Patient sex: F
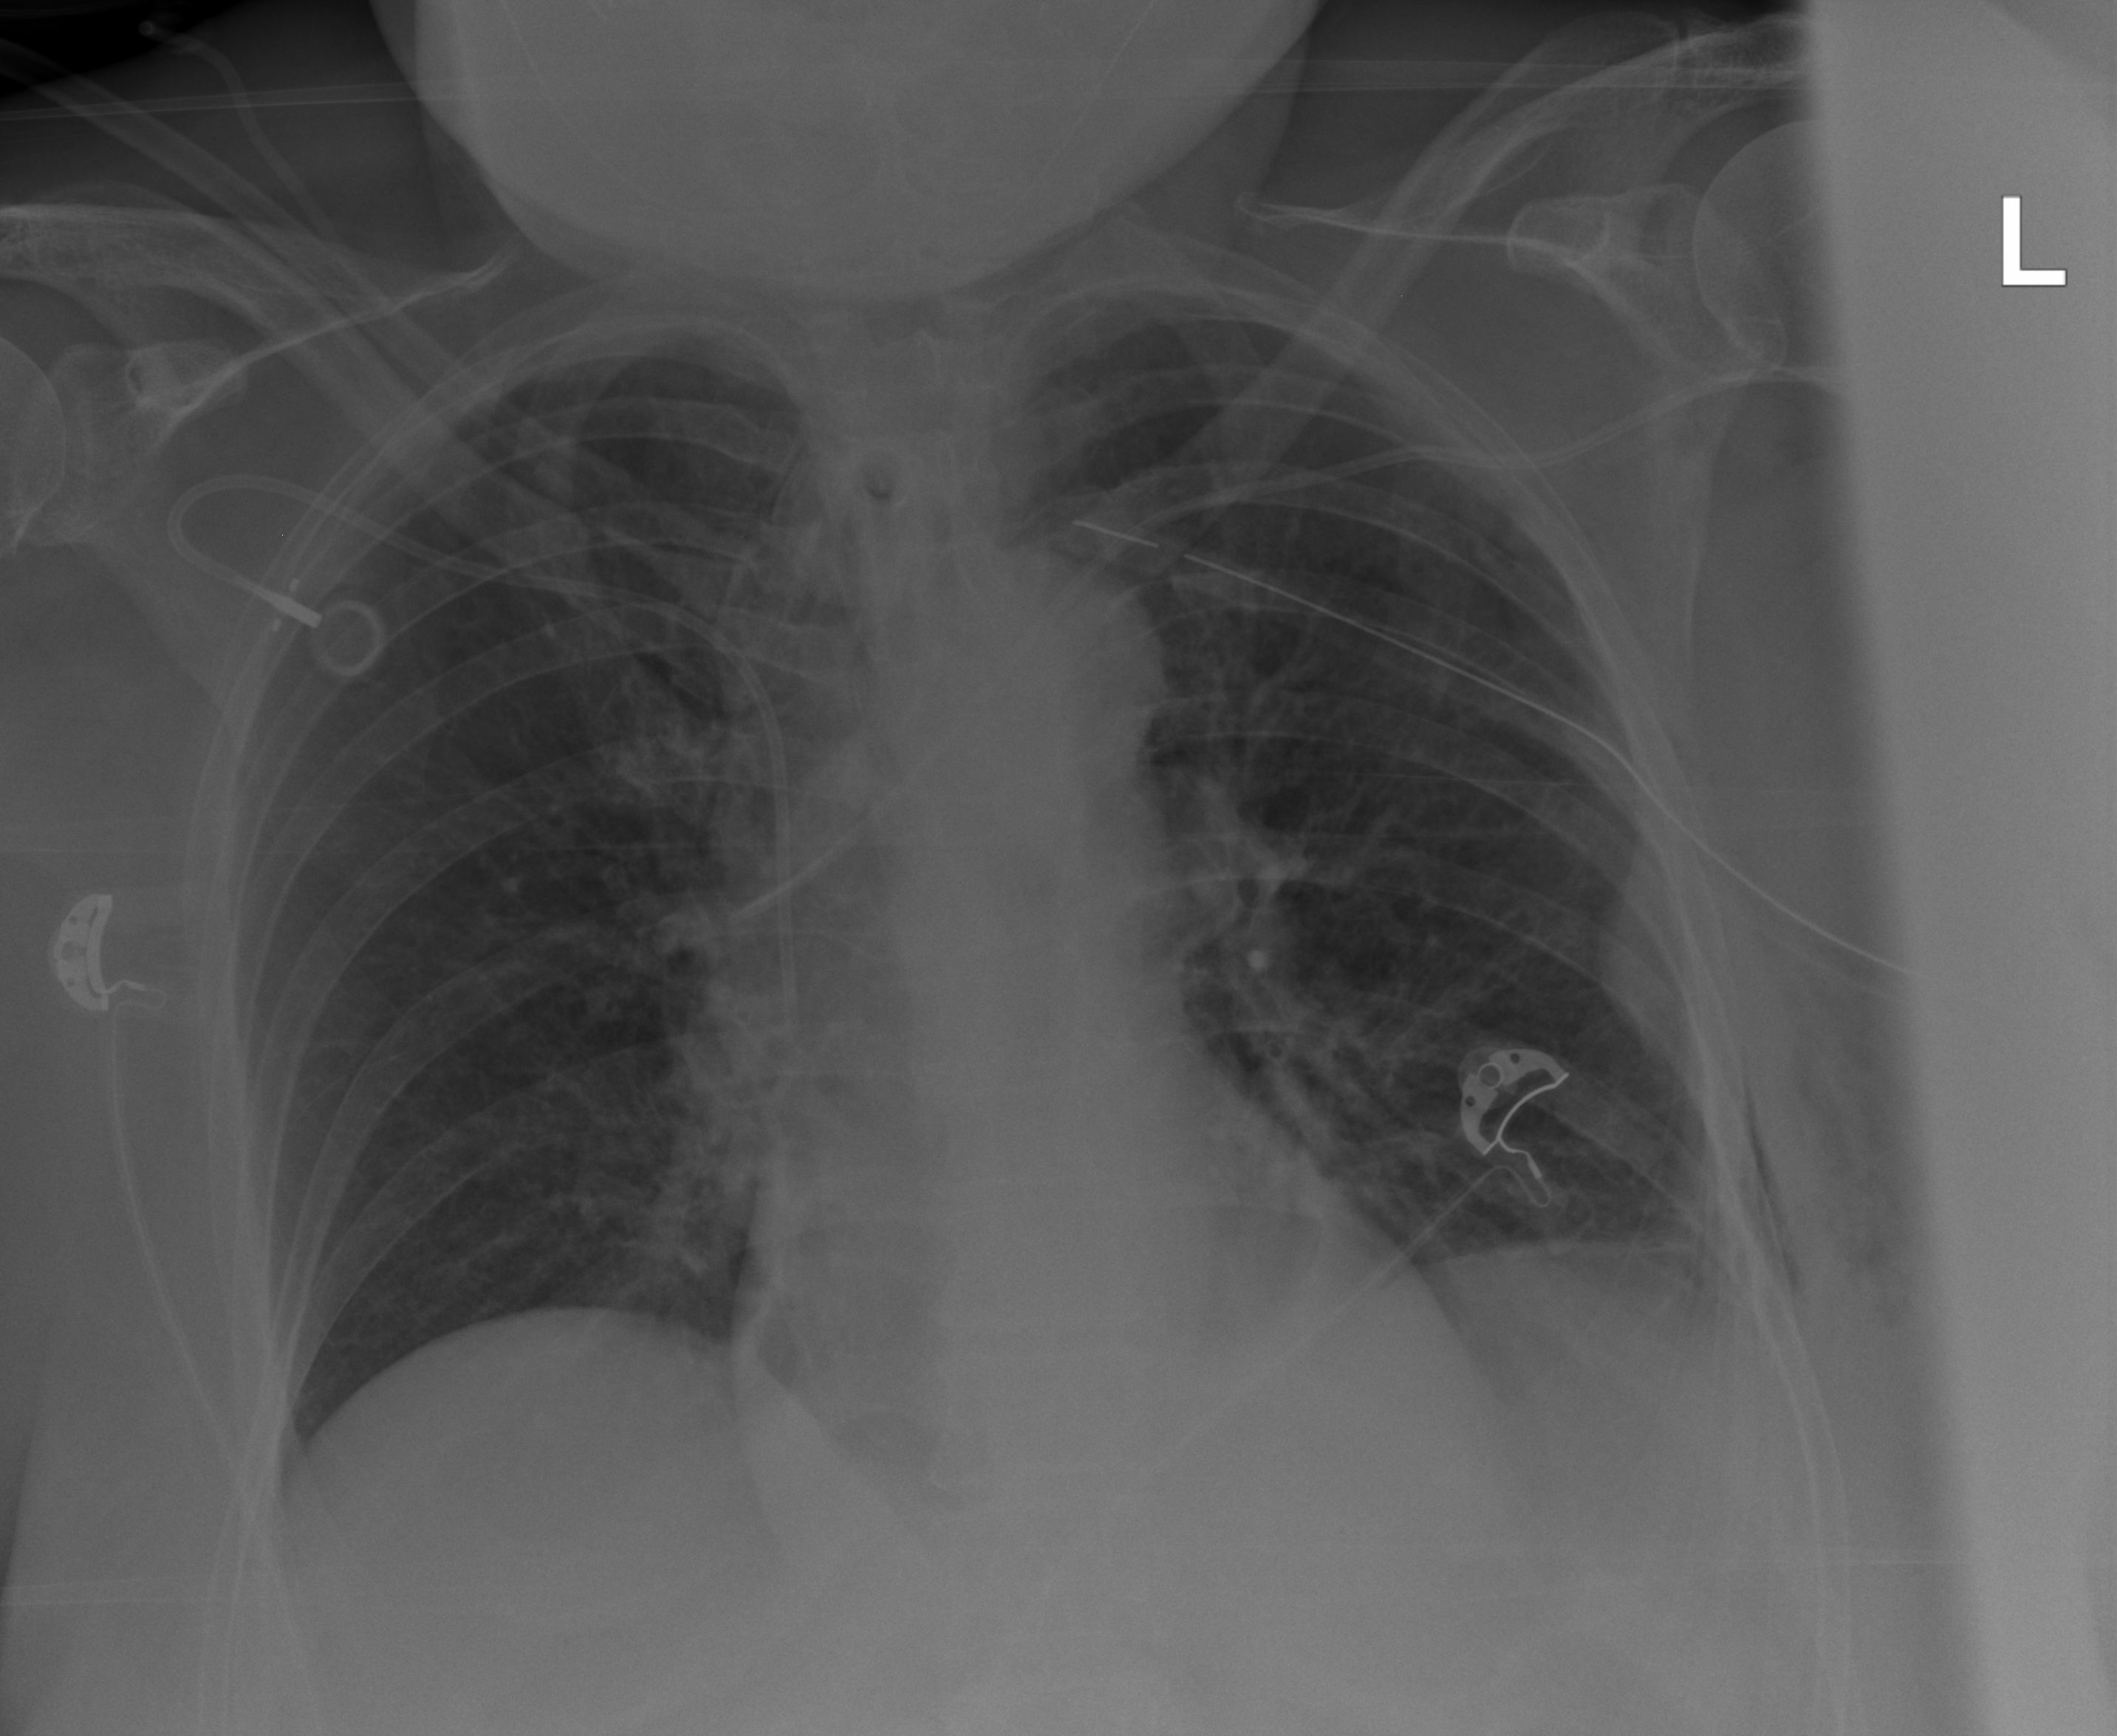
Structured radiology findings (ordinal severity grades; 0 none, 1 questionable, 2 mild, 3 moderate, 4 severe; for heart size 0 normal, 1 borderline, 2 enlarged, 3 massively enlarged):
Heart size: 0
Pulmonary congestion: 0
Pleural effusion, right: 0
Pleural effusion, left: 2
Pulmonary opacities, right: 0
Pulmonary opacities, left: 0
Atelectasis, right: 0
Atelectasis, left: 2